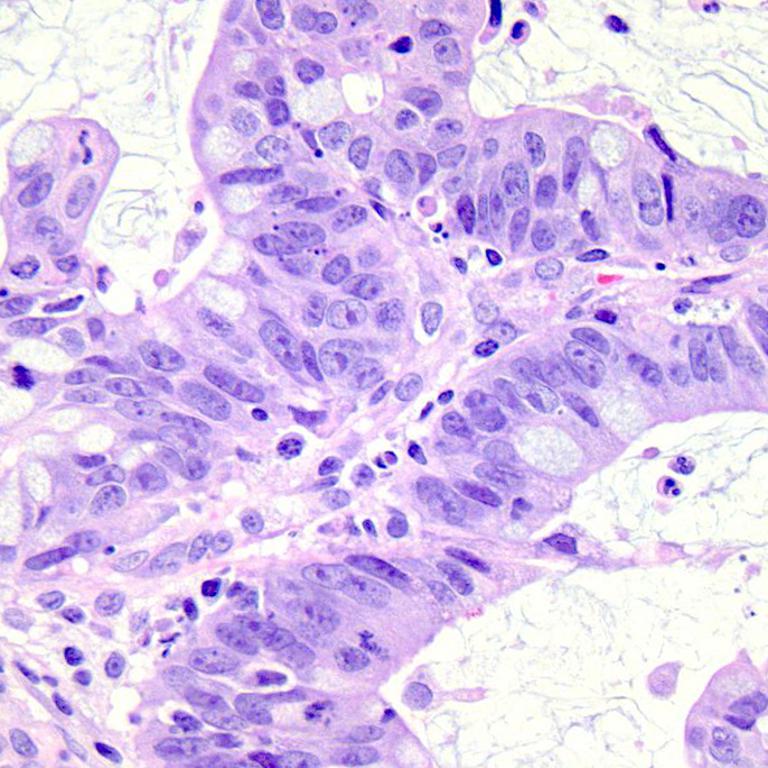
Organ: colon
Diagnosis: adenocarcinomas